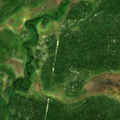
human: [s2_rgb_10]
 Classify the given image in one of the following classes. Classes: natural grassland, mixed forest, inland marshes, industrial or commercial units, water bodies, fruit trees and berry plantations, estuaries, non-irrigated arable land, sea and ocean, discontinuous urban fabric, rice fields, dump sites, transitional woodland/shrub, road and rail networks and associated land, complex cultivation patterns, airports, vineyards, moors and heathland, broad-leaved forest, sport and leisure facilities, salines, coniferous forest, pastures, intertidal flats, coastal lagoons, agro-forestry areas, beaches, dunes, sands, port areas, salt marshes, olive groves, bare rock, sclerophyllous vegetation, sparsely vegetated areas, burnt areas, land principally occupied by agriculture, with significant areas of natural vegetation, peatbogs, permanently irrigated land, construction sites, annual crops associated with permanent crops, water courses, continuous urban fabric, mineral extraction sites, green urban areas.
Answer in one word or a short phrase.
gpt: coniferous forest, mixed forest, transitional woodland/shrub, peatbogs